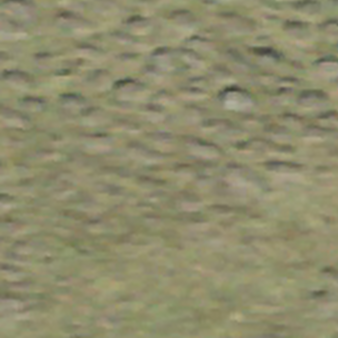
Label: other